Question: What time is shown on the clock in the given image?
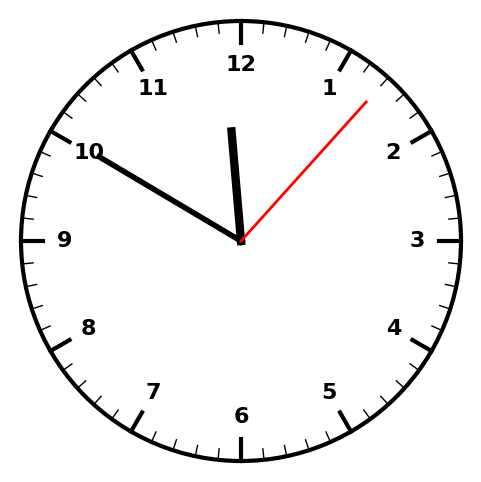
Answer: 11:50:07